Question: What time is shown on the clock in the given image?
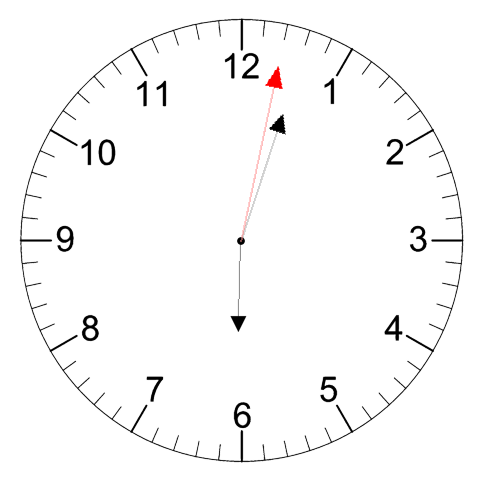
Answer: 06:03:02